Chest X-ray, PA view. Patient: 57 years old, sex M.
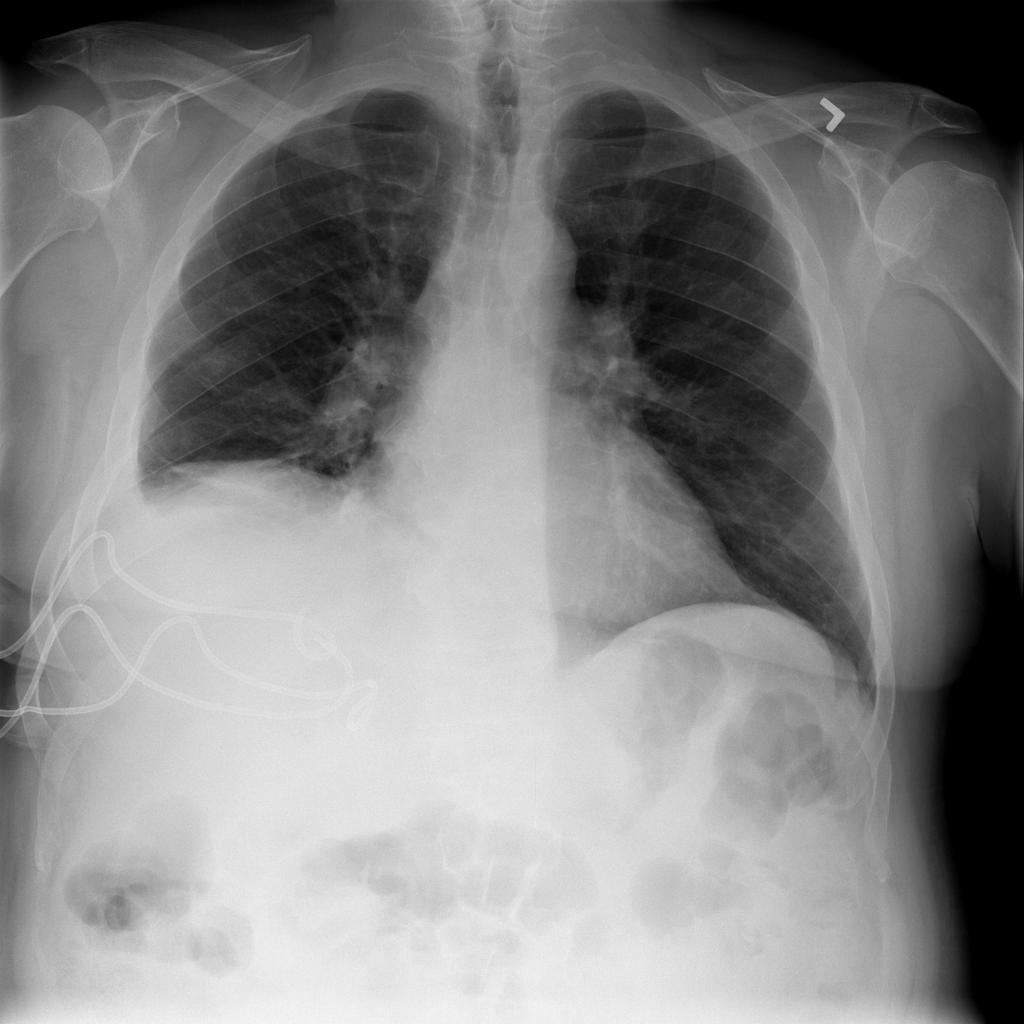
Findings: Atelectasis, Effusion